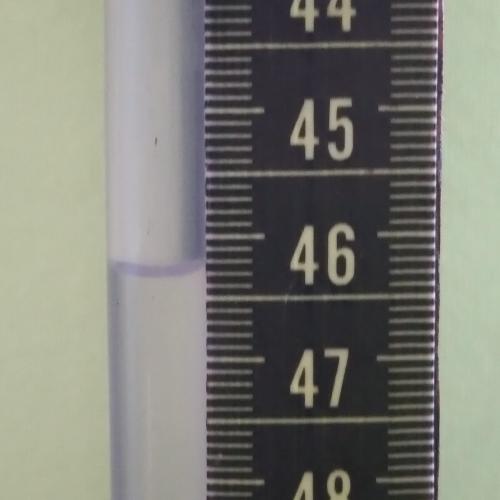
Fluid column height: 46.3 cm